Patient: sex M, age 73
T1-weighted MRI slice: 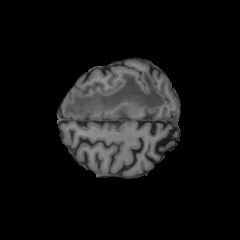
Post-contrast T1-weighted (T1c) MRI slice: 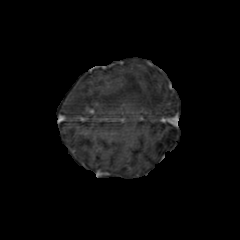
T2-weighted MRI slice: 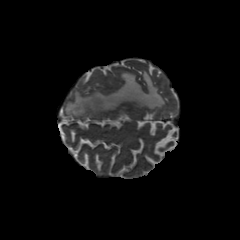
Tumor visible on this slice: yes
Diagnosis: Glioblastoma, IDH-wildtype
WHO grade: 4